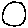
Label: circle